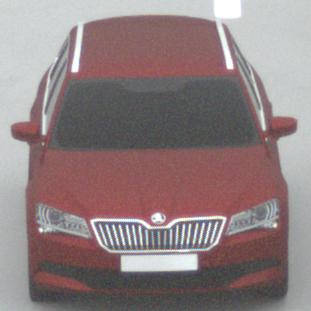
Make: Skoda
Model: Superb Combi 1.4 TSI
Detailed model: Superb (III) Combi
Model produced from: 2015/09
Model produced until: 2018/06
Doors: 5
Color: red
Road condition: dry road
Daytime: midday
Contrast: low contrast